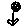
Label: flower